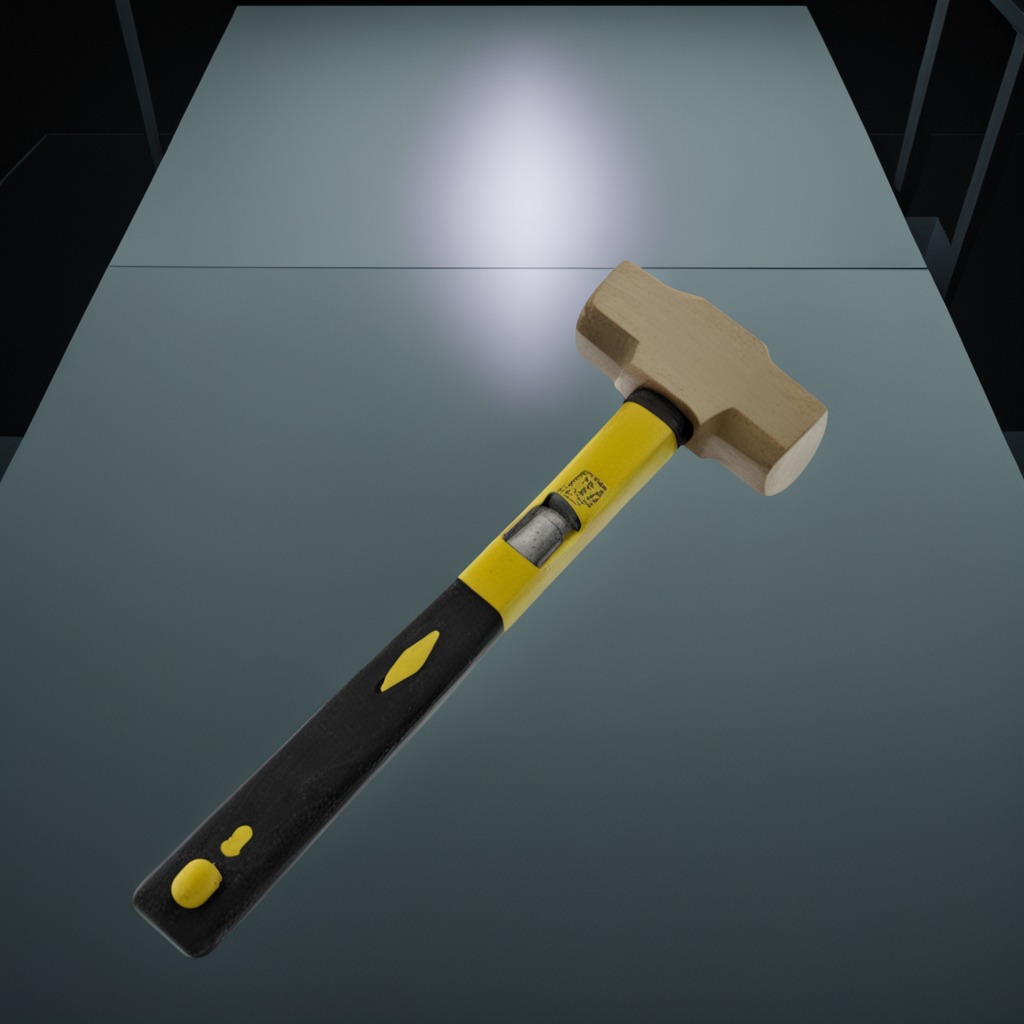
A hammer is lying on the table.